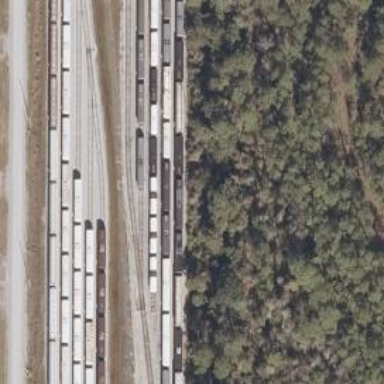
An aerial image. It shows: Rail spur service.